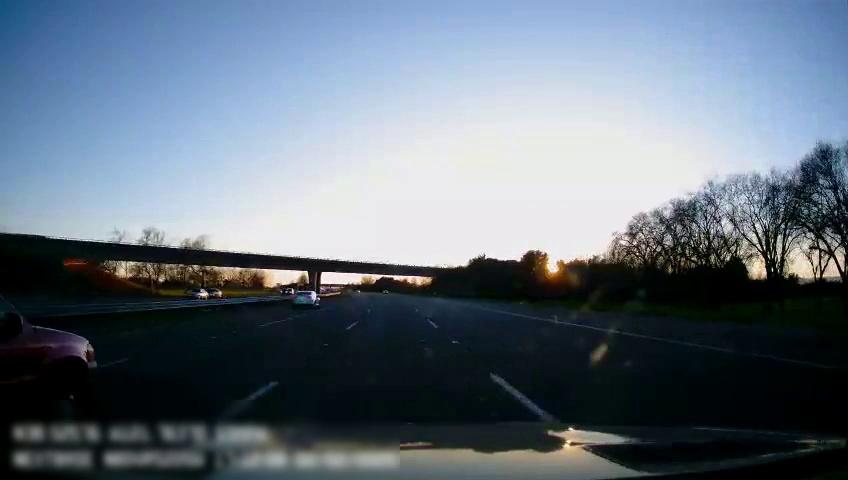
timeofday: Day
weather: Sunny
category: Drivable Space
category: Vehicles | SUV
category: Vehicles | Car
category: Vehicles | Car
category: Vehicles | Car
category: Lanes | Alternate Lane
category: Lanes | Alternate Lane
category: Lanes | Current Lane
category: Lanes | Current Lane
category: Lanes | Alternate Lane